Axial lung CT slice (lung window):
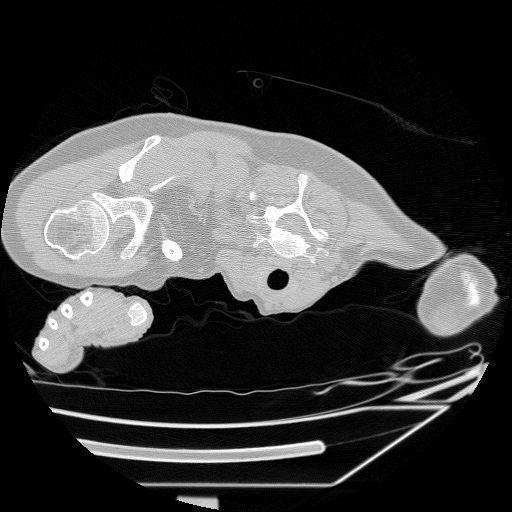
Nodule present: no